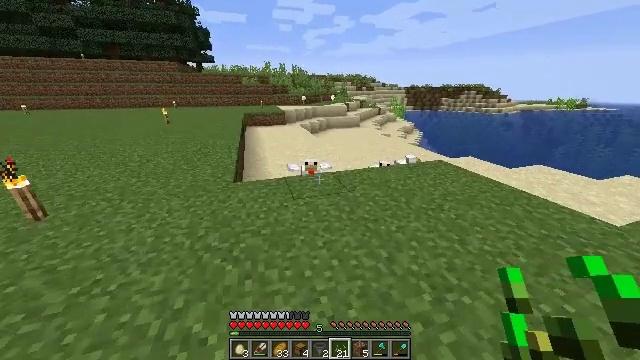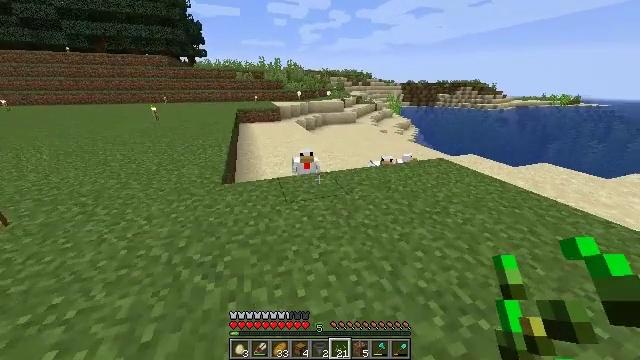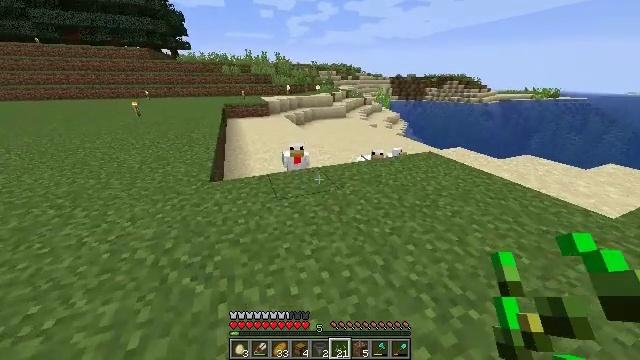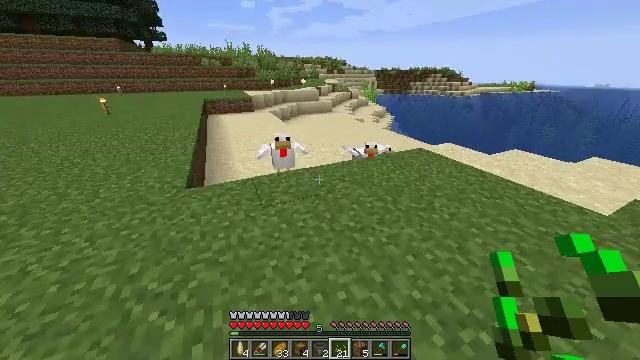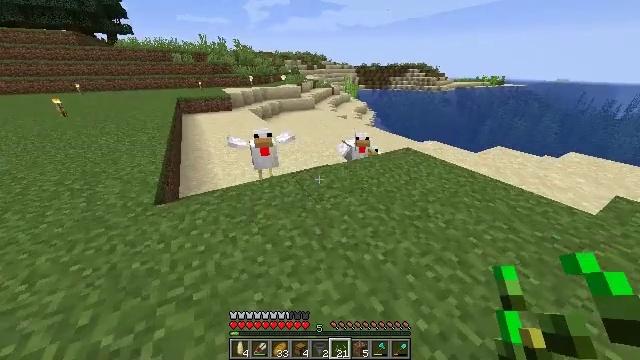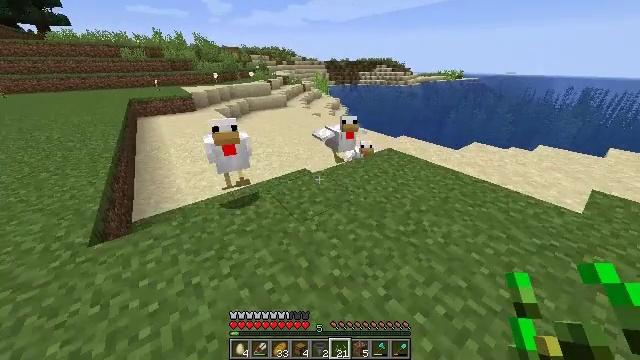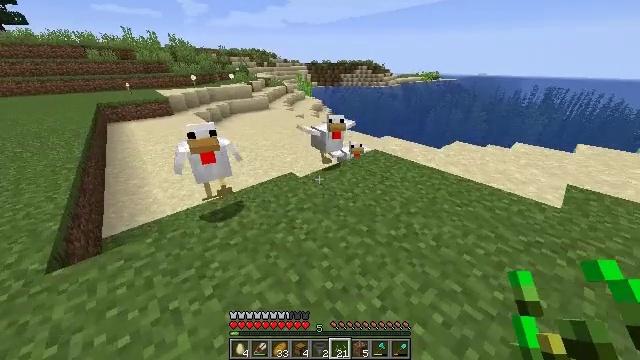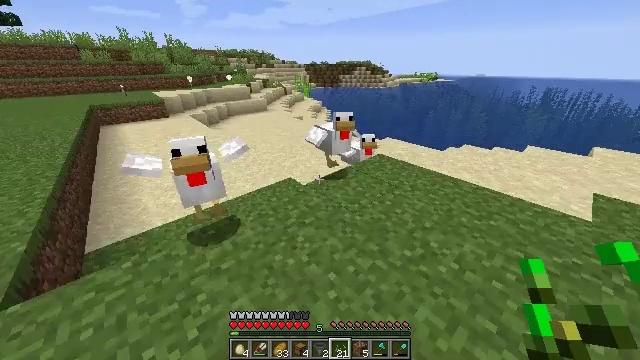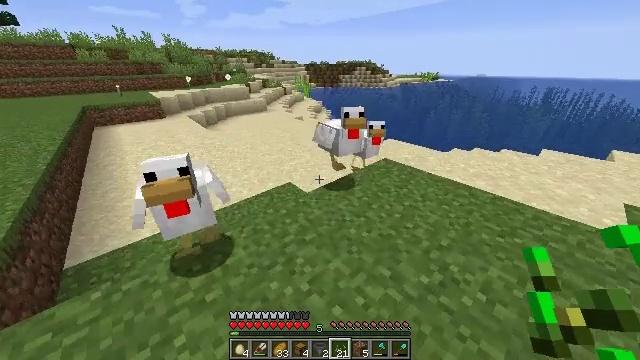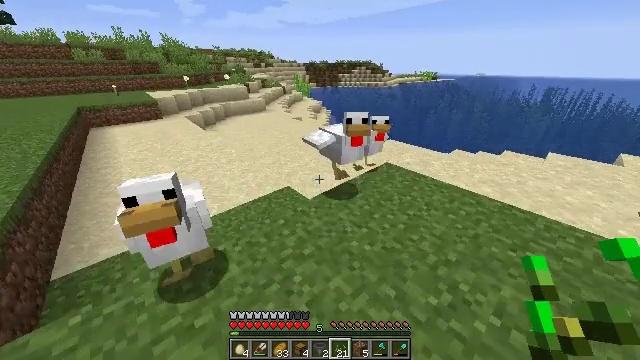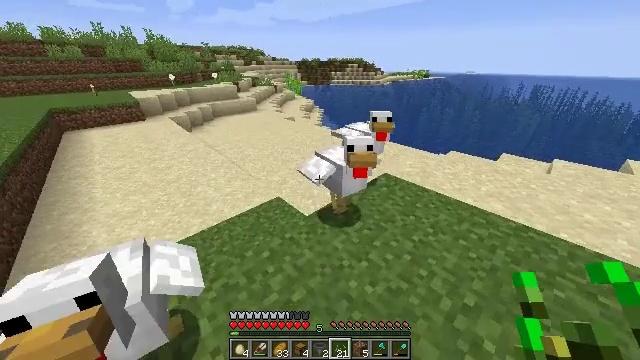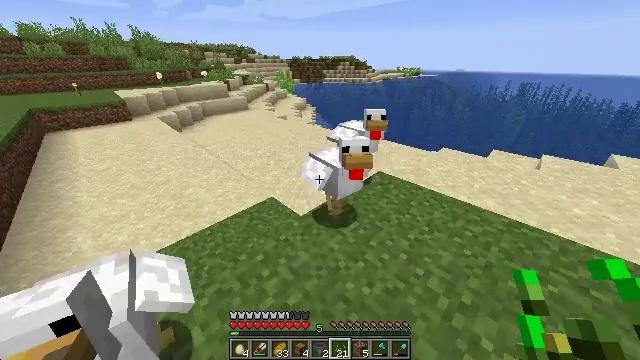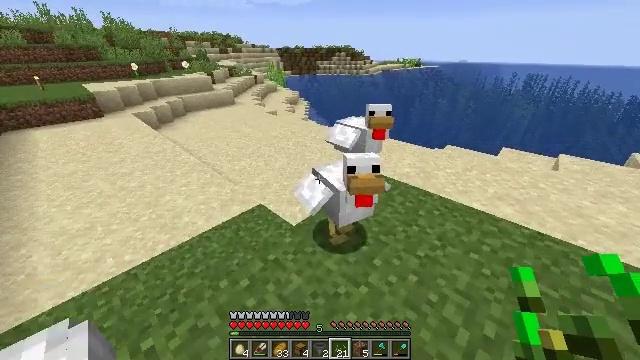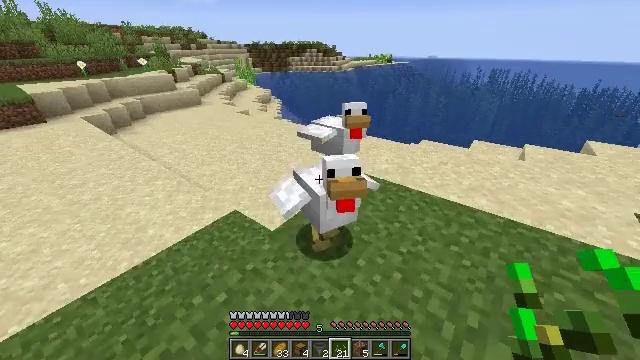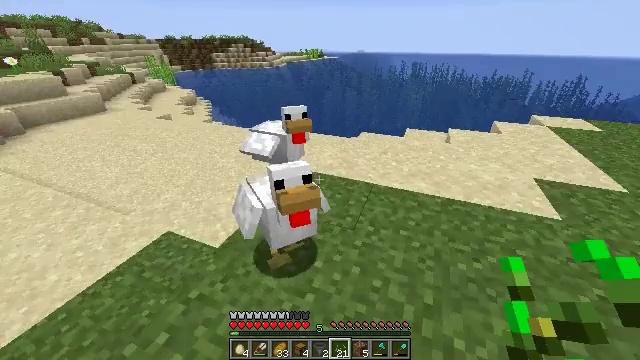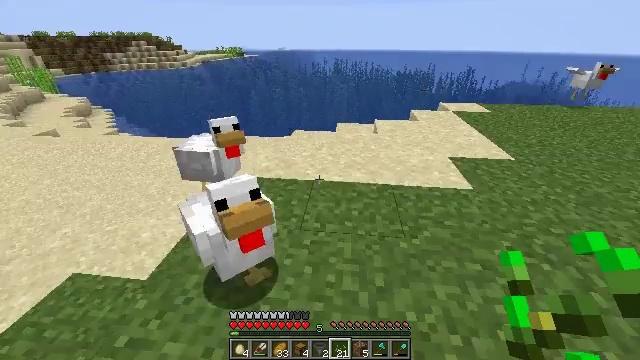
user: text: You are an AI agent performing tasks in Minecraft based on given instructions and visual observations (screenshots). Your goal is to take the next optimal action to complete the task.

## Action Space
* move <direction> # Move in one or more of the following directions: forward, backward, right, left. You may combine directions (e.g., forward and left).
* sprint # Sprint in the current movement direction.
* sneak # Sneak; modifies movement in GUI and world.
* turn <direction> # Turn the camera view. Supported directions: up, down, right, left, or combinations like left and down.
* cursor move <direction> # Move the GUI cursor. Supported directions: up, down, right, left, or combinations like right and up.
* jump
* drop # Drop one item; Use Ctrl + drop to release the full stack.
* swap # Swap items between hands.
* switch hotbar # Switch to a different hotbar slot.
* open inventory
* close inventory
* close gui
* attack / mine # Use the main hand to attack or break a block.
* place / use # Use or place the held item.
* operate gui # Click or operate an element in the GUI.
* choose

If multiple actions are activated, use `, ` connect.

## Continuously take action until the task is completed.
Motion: motion action
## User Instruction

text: Kill a zombie.
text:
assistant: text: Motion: move forward, turn right and down
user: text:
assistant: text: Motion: move forward, turn right and down
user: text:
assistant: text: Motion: move forward, turn right and down
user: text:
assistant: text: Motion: move forward, turn right
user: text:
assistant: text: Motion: move forward, turn right
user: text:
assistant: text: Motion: move forward, turn right
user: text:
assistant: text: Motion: move forward
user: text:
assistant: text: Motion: move forward
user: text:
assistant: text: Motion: move forward
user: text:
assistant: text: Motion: move forward, turn right
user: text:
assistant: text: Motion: turn right
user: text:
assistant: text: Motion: turn right
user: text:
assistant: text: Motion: turn right
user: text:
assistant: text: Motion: turn right
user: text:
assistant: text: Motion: turn right
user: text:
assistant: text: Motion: move forward, turn right and up
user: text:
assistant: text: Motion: move forward, turn right and up
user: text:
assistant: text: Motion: move forward, turn right
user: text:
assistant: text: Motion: move forward, turn right
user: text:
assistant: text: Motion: move forward, turn right
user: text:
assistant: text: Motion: move forward, turn right
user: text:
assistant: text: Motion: move forward, sprint
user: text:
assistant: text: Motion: move forward, sprint
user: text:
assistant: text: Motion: move forward, sprint
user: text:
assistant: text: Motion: move forward, sprint
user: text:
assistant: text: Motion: move forward
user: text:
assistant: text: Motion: move forward
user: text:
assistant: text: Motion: move forward, sprint, turn right
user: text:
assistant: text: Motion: move forward, sprint, turn right
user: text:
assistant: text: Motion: move forward, sprint, turn right